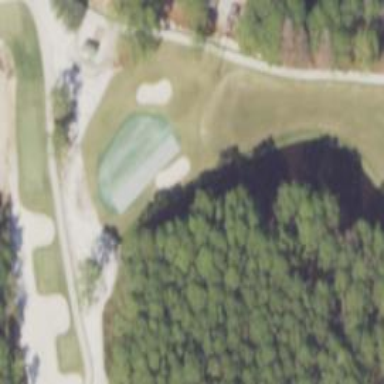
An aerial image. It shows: View of golf hole.